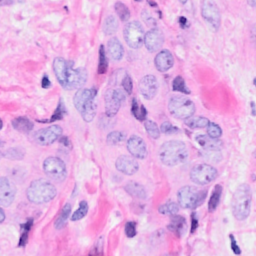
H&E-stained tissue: Breast